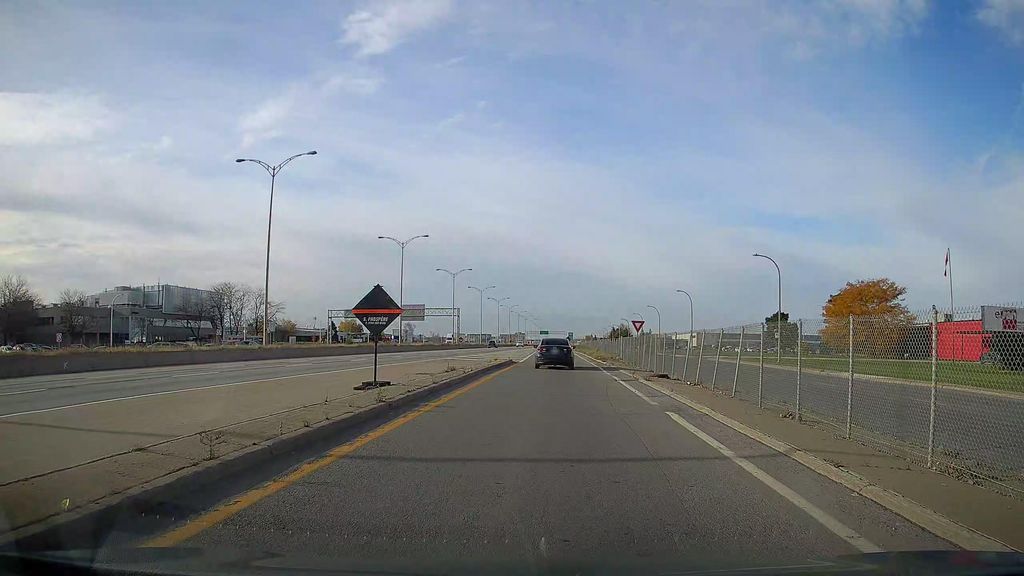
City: montreal